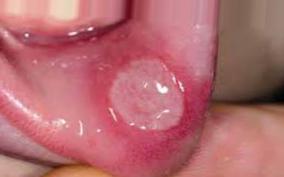
Condition: Mouth Ulcer